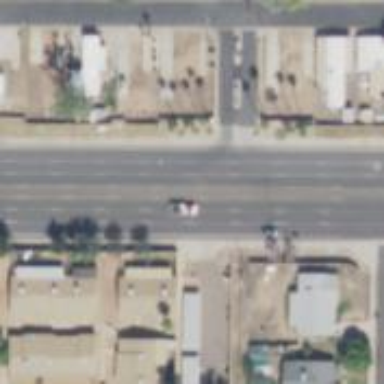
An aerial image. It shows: Alley classified as service road.